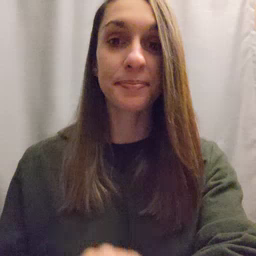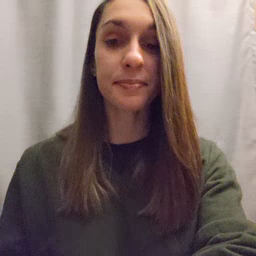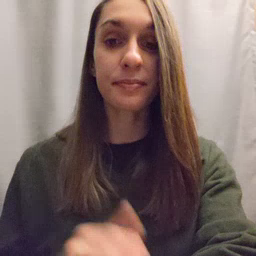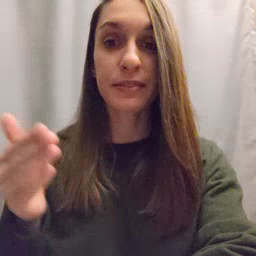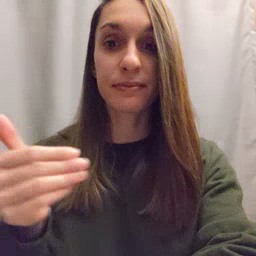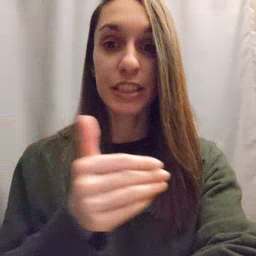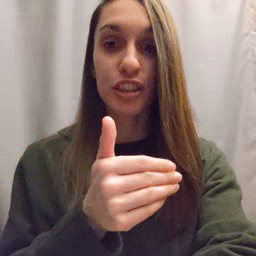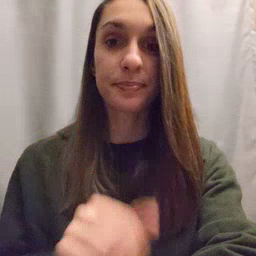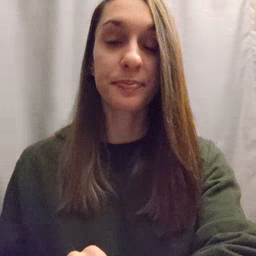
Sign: fish